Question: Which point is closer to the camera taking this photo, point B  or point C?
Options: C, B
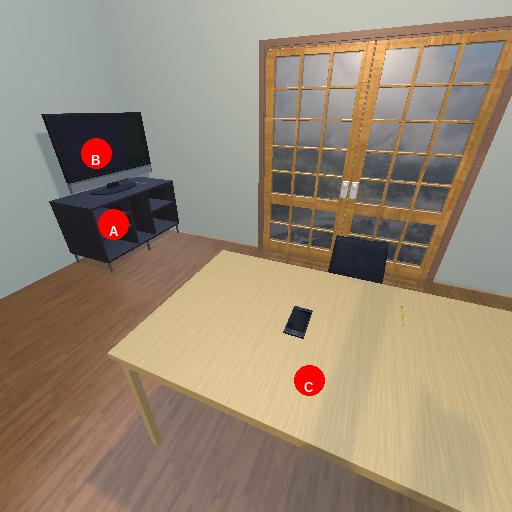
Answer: C